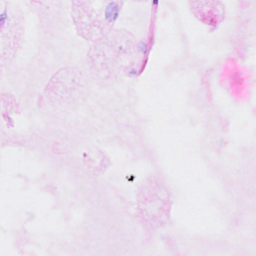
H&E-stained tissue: Breast